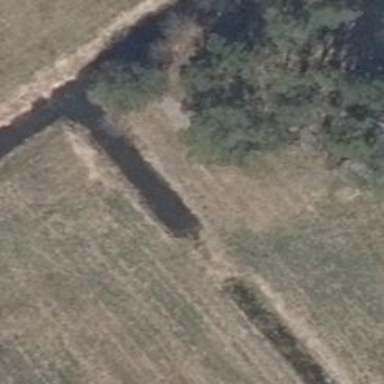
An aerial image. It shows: Culvert tunnel.